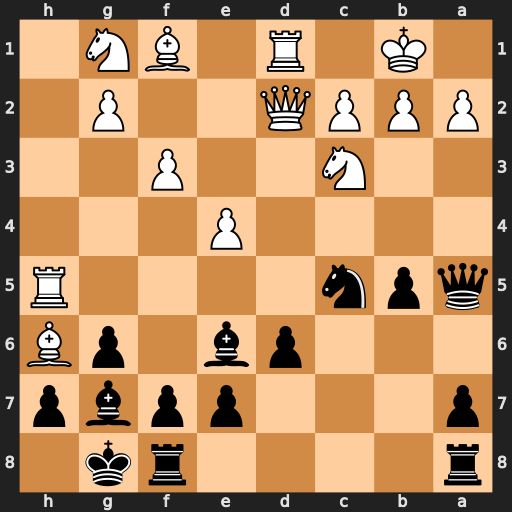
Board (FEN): r4rk1/p3ppbp/3pb1pB/qpn4R/4P3/2N2P2/PPPQ2P1/1K1R1BN1
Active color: b
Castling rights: -
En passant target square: -
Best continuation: Bxc3 Qxc3 Qxc3 bxc3 gxh5